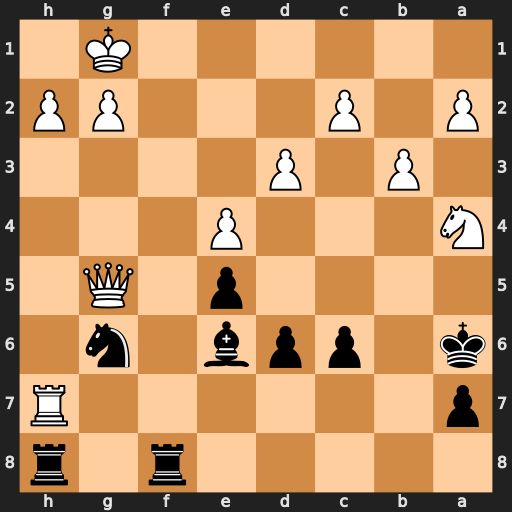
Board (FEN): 5r1r/p6R/k1ppb1n1/4p1Q1/N3P3/1P1P4/P1P3PP/6K1
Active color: b
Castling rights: -
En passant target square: -
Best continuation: Nf4 Qxf4 exf4 Rxh8 Rxh8